Question: I have a Java object with 30 attributes. I populate the object from database. I want to display only values which are not empty.
'''
<table>
<col width="280"/><col width="130"/>
<ui:repeat var="ud" value="#{TreeViewController.componentData}">
<tr>
<td>
<h:outputText value="componentStatsId" rendered="#{ud.componentStatsId != 0}"/>
</td>
<td>
<h:outputText value="#{ud.componentStatsId}" rendered="#{ud.componentStatsId != 0}"/>
</td>
</tr>
.......... and 40 more table rows
</ui:repeat>
</table>
'''
I tested to create simple JSF table with rows which are not rendered if the values are empty. But I noticed that if the values are empty I get tiny spaces:

How I can solve this problem?
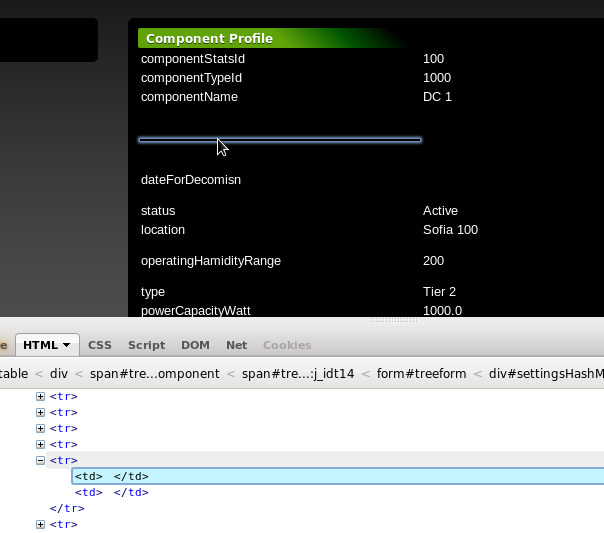
Answer: Yes, that would be the expected behavior from your code since is just preventing the rendering of the '<<h:outputText>' but not the '<tr>' nor '<td>' components.
To solve this, you should use '<ui:fragment>' and control the '<tr>' and '<td>' renderization using the 'rendered' attribute:
'''
<ui:repeat var="ud" value="#{TreeViewController.componentData}">
<ui:fragment rendered="#{ud.componentStatsId != 0}">
<tr>
<td>
componentStatsId
</td>
<td>
#{ud.componentStatsId}
</td>
</tr>
</ui:fragment>
<!-- .......... and 40 more table rows -->
<ui:fragment rendered="#{ud.componentTypeId != 0}">
<tr>
<td>
...
</td>
<td>
...
</td>
</tr>
</ui:fragment>
</ui:repeat>
'''